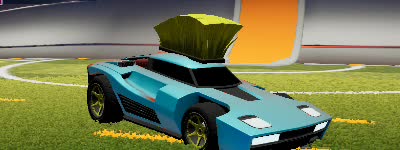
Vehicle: breakout